Question: I have many ultraviolet images (*.png) each with 96 "wells" that appear as circles. These wells are arranged in a 8 by 12 fashion. Please see example below.
In each image, some of the 96 circles are lighted up (reacting to UV), and some of them are not. I would like to give a number to each circle, then identify them as either "lighted up" or "not lighted up" (with a pre-defined cutoff).
What do you think is the easiest way to achieve this in R?
I've been playing with the package 'imager' without much success.
One more note: Not all of my images have the same magnification (ie, circles are not always the same sizes across files, but within a file, they are roughly the same in size).

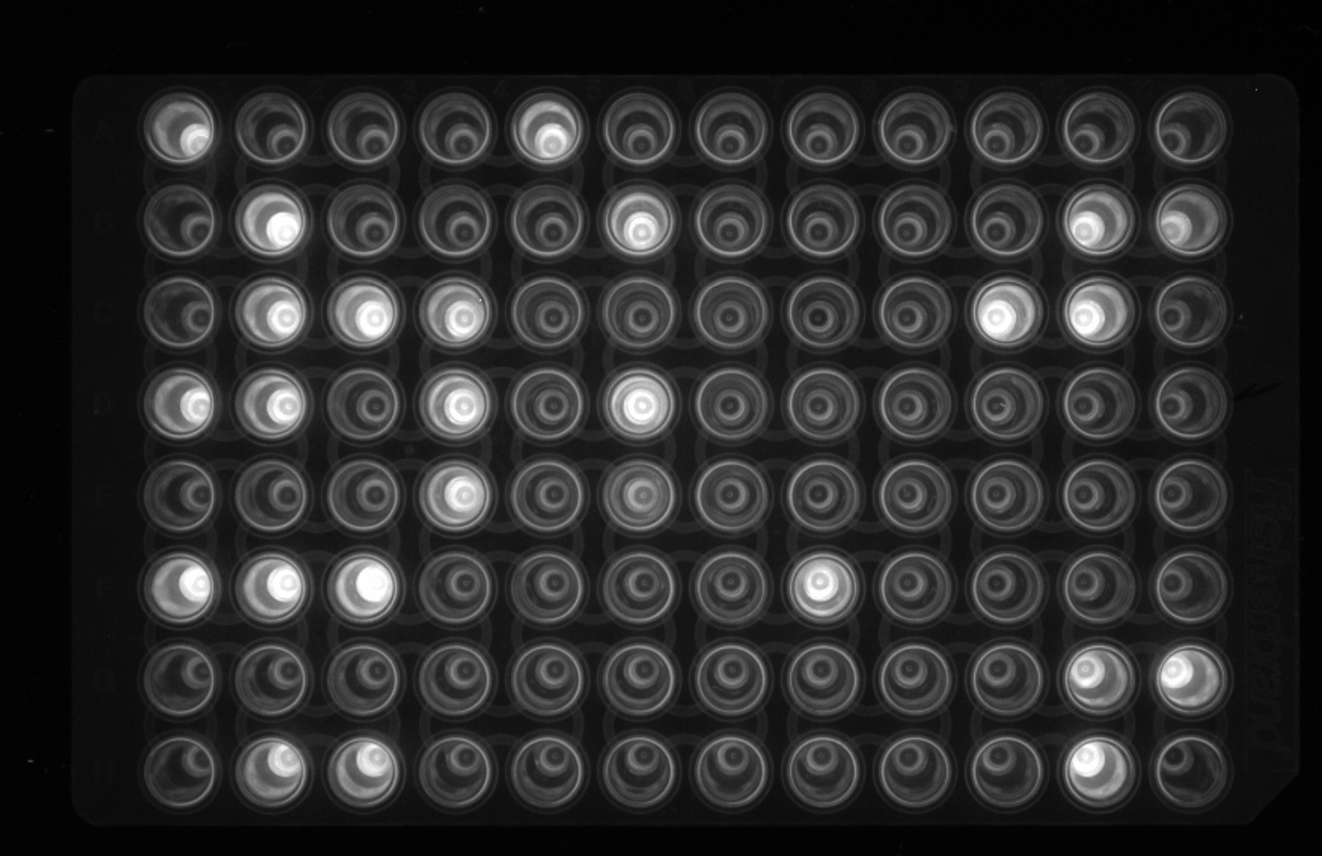
Answer: '''
source("https://bioconductor.org/biocLite.R")
biocLite("EBImage")
library(EBImage)
fn = YOURFILE
img <- readImage(fn)
# remove outer frame
border <- 5 # 5px
dims <- dim(img)
img <- img[border:(dims[1]-border), border:(dims[2]-border),1:dims[3]]
# some despectling
img <- medianFilter(img,size=10) # blur image
# display(img) # check if blurring is fine
# get plate mask.
highpass_rect <- .02 # if images are darker, lower this
rect <- bwlabel(dilate(img>highpass_rect, makeBrush(size=3)))
rect <- rect > 0 # remove background
# display(rect) # check if plate is recognized correctly
highpass_light <- .4 # again, darker images need lower values here for the light objects
# get single light objects
img <- bwlabel(img > highpass_light)
# display(img) # # check if all lights are displayed
# get dimensions of rectangle
rect_mid <- round(dim(rect@.Data[,,1]) / 2)
x_range <- c(min(which(rect@.Data[,rect_mid[2],1])), max(which(rect@.Data[,rect_mid[2],1])))
y_range <- c(min(which(rect@.Data[rect_mid[1],,1])), max(which(rect@.Data[rect_mid[1],,1])))
# now substract border of plate
# measured from the image you provided. 'should' scale to other images as well
# x: left 69px, right: 74px, ROI: 1085
x_range[1] <- x_range[1] + round((diff(x_range)) * (74/(1085+74+69)))
x_range[2] <- x_range[2] - round((diff(x_range)) * (69/(1085+74+69)))
# y: top 17px, bottom: 12px, ROI: 722
y_range[1] <- y_range[1] + round((diff(y_range)) * (17/(722+17+12)))
y_range[2] <- y_range[2] - round((diff(y_range)) * (12/(722+17+12)))
# get pixel ranges for the 12x8 cells
# we will use this as indexes in df
x_cuts <- c(rep(NA,x_range[1]), cut(x_range[1]:x_range[2],12,dig.lab = 0,include.lowest = T,labels=F))
y_cuts <- c(rep(NA,y_range[1]), cut(y_range[1]:y_range[2],8,dig.lab = 0,include.lowest = T,labels=F))
# create 12X8 matrix
df <- matrix(rep(0,12*8),nrow=8,dimnames = list(levels(cut(y_range,8,dig.lab = 0)),
levels(cut(x_range,12,dig.lab = 0,include.lowest = T))))
# now go through lighted objects
for (i in 1:(dim(table(img))-1)) {
# img == i is light nr i
# get position of object
pos <- which(img@.Data[,,1] == i, arr.ind = T)
# add up enlighted pixels in df
for (row in 1:nrow(pos)) {
df[y_cuts[pos[row,2]], x_cuts[pos[row,1]]] <- df[y_cuts[pos[row,2]], x_cuts[pos[row,1]]] + 1
}
}
print(df)
> [143,235] (235,326] (326,417] (417,508] (508,599] (599,690] (690,781] (781,872] (872,963] (963,1.05e+03] (1.05e+03,1.14e+03] (1.14e+03,1.24e+03]
> (90,1.8e+02] 1116 0 0 0 1974 0 0 0 0 0 0 0
> (1.8e+02,2.7e+02] 0 2528 0 0 0 2528 0 0 0 0 1938 845
> (2.7e+02,3.6e+02] 0 2479 2518 2430 0 0 0 0 0 2477 2409 0
> (3.6e+02,4.5e+02] 1731 2339 0 2601 0 2775 0 0 0 0 0 0
> (4.5e+02,5.4e+02] 0 0 0 2549 0 1033 0 0 0 0 0 0
> (5.4e+02,6.3e+02] 2370 2449 2570 0 0 0 0 2555 0 0 0 0
> (6.3e+02,7.3e+02] 0 0 0 0 0 0 0 0 0 0 1836 2348
> (7.3e+02,8.2e+02] 0 1447 1760 0 0 0 0 0 0 0 2303 0
'''